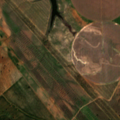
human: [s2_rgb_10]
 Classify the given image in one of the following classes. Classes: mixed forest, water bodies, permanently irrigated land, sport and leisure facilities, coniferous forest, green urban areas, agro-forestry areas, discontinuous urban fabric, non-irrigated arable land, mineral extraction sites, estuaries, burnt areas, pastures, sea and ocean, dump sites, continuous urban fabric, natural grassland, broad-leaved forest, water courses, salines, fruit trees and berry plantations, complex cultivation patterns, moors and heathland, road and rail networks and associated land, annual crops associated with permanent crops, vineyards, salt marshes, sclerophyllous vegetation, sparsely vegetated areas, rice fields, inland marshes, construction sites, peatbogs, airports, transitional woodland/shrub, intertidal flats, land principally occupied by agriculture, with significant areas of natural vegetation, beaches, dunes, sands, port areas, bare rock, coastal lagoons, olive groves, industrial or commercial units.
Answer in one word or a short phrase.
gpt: non-irrigated arable land, permanently irrigated land, olive groves, pastures, agro-forestry areas, coniferous forest, transitional woodland/shrub